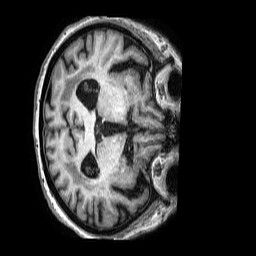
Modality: T1w
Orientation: axial
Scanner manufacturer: philips
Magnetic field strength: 3 T
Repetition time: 0.006701 s
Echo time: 0.003006 s